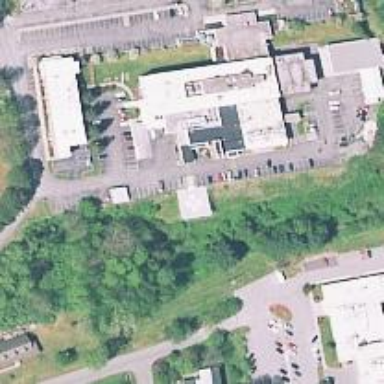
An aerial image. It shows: Hospital providing healthcare services.